Interaction volume radius: 5 \u00c5
Interaction volume height: 35 \u00c5
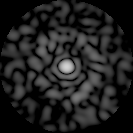
Disorder parameter: 0.8407